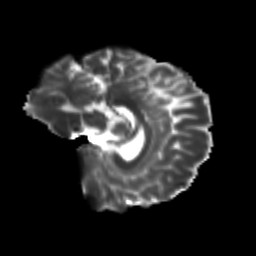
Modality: T2w
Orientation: sagittal
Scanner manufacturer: siemens
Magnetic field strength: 3 T
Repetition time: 9.2 s
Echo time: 0.084 s